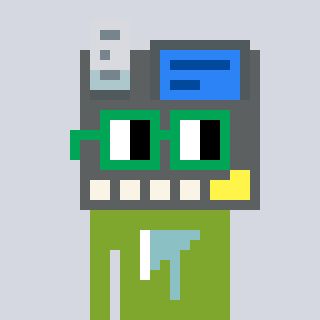
a pixel art character with square green glasses, a cash register-shaped head and a slimegreen-colored body on a cool background